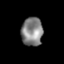
Tissue: skin
Cell type: Epithelial cells
Senescence score: 0.2016
Nuclear area (px): 599
Mean DAPI intensity: 131.711